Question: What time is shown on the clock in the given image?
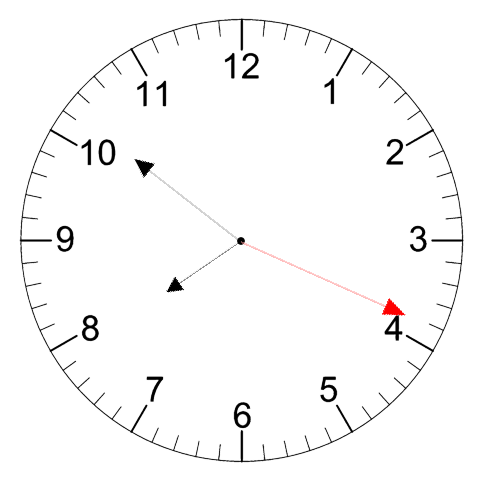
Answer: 07:51:19